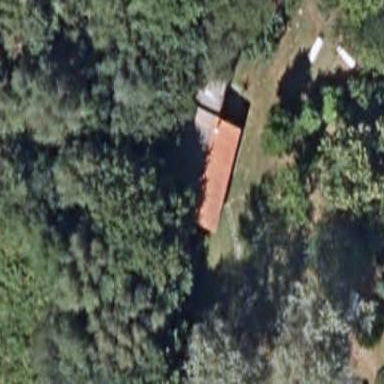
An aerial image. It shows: Simple and straightforward house.